Current action and preconditions to check: trajectory_clear

Your task: For each precondition in the list above, predict whether it will hold at this action.

Consider the current scene as observed from the mobile robot's camera, and analyze the predicted future states of all dynamic agents (e.g., people, animals, vehicles, or any moving entities) within the NEXT SECOND.

IMPORTANT: Only answer "very likely" if you are absolutely certain—based on strong, clear evidence—that a dynamic agent will violate the precondition in the predicted future state. Do NOT answer "very likely" for unlikely, ambiguous, or low-probability risks.

Ask yourself for each precondition: Is there a high probability, with clear and convincing evidence, that the predicted future states of any dynamic agent will interfere with the predicted future state of the currently executing action within the NEXT SECOND, causing that precondition to fail?

Assess the risk level based on these predictions. Use "likely" or "very likely" if motions create a clear risk of interference.

Use "neutral" or "improbable" if agents are nearby but their predicted paths are clearly diverging or non-conflicting.

Failure Risk Categories: "very improbable", "improbable", "neutral", "likely", "very likely"

Answer Format: Output ONLY the probability_of_failure value from these categories: "very improbable", "improbable", "neutral", "likely", "very likely"

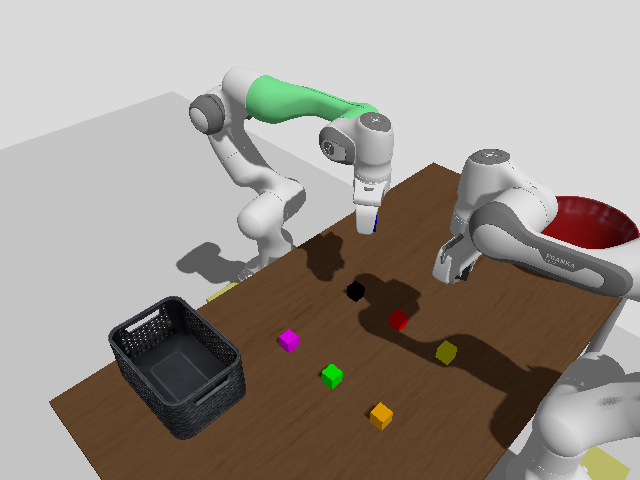

Answer: improbable